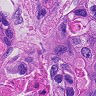
Metastatic tissue present: yes